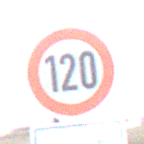
Verkehrszeichen: Geschwindigkeit120
Zusatzzeichen unten: ZeitangabenMitBeschraenkungAufWochentage8
Umgebung: Outdoor, RoadRail
Tageszeit: SunriseSunset
Wetter: PartlyCloudy
Licht: Natural
Jahreszeit: NotSpecified
Kontrast: LowContrast